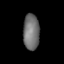
Tissue: lung
Cell type: Epithelial cells
Senescence score: 0.5451
Nuclear area (px): 568
Mean DAPI intensity: 112.13